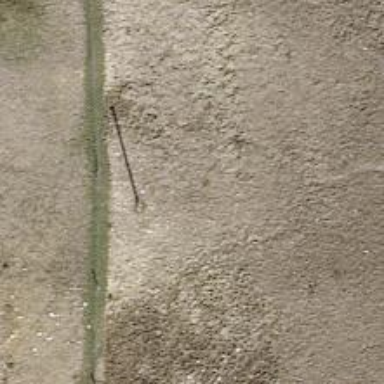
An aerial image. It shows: Power pole.